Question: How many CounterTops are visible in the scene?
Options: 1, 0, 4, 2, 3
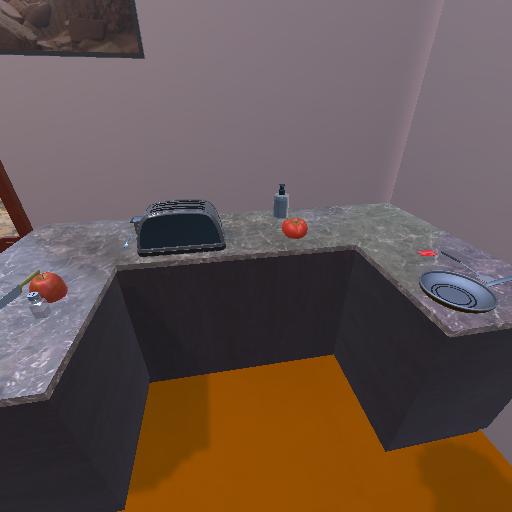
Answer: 1